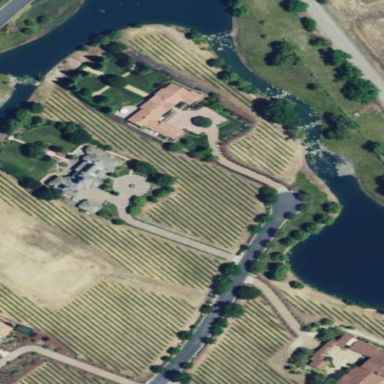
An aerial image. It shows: Vineyard with grape crops.